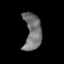
Tissue: skin
Cell type: Epithelial cells
Senescence score: 0.2485
Nuclear area (px): 621
Mean DAPI intensity: 115.129